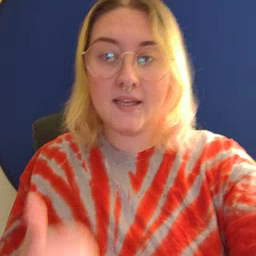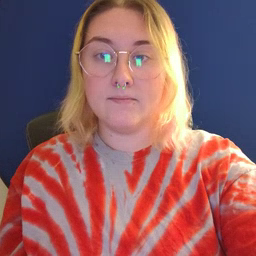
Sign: napkin